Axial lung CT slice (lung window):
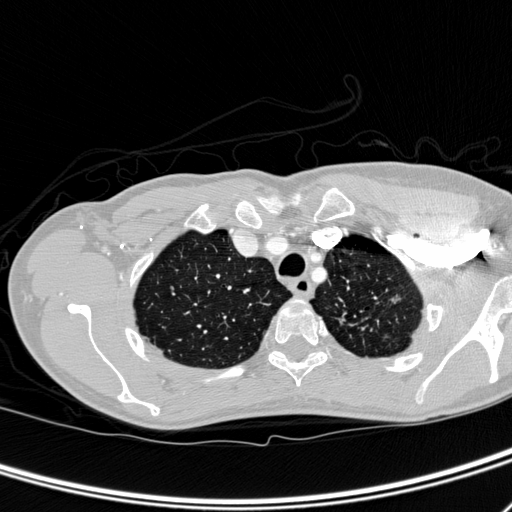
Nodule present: no